Question: I'm working on an element on my website, but it gives me some headaches.
Here's what I want to achieve:

I would like to use '<li>'-items for each 33% "column" and it is important that there are no margins on the left or right of the list. The first list-element should start where the container starts and the last element should end where the container ends but at the same time, the list elements need to be same width.
Because of the margin, the width is more than 100% and the last '<li>'-element goes into a new line. Everything else I tried produced different widths for at least one of the '<li>'-elements.
I thought about percentage-margins, but I really want to have 30px if possible.
The huge problem is that everything needs to be responsive, the '<li>'-width cannot be a fixed value.
Check out the Fiddle: <URL>
Here is my HTML
'''
<div id="wrapper">
<ul>
<li>Content 1</li>
<li>Content 2</li>
<li>Content 3</li>
</ul>
<div class="clear"></div>
</div>
'''
And the CSS
'''
#wrapper {width: 80%; height: 300px; background: #F30;}
ul {list-style: none; margin: 0; padding: 0;}
li {width: 33.3%; height: 150px; float: left; background-color: #FFF; margin-right:10px;}
li:last-child {margin-right: 0;}
.clear {clear: both;}
'''
Thanks for your help!
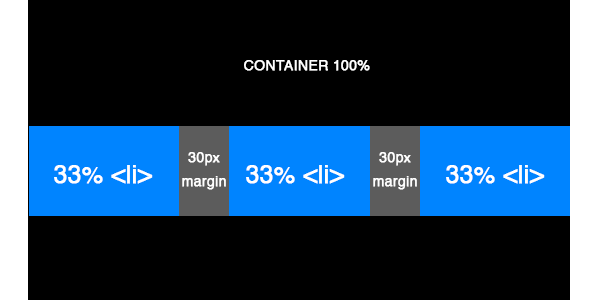
Answer: If you always want to have 30px, and not a percentage, as web-tiki said before, you could always use <URL>
'''
li {
width:calc( 33.33% - 30px );
margin-left:30px
}
'''
Pay attention to spacing! 'calc(33.33%-30px)' won't work; you actually must have spaces around hypen: 'calc(33.33% - 30px)'